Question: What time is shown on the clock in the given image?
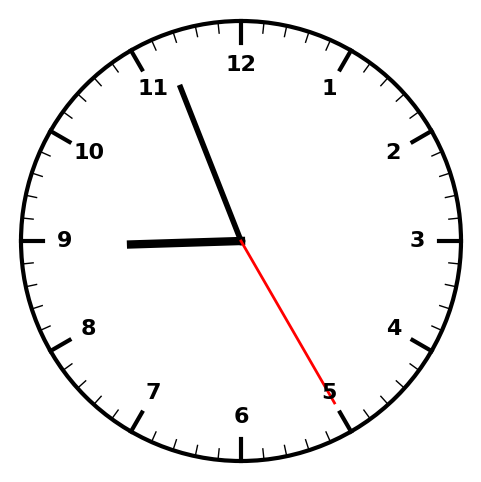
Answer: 08:56:25